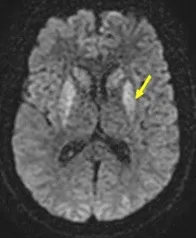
Hyperintensity of the basal ganglia with diffusion restriction . Blue arrow: T2 FLAIR hyperintensity of the basal ganglia. . Yellow arrows: DWI hyperintensity of the basal ganglia. . DWI: diffusion-weighted imaging; FLAIR: fluid-attenuated inversion recovery.
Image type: radiology (mri)